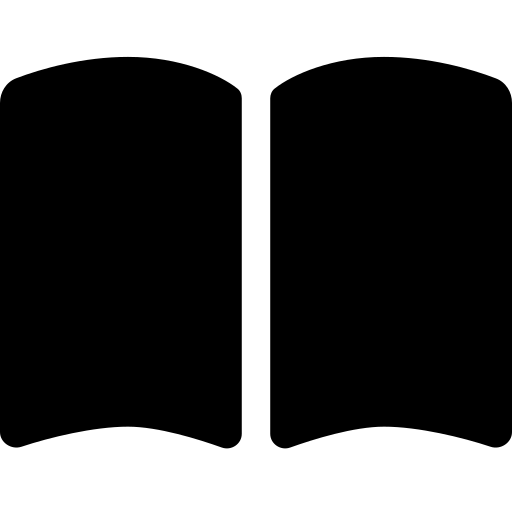
Tags: icon, FontAwesome, fa-icon, solid, book, open